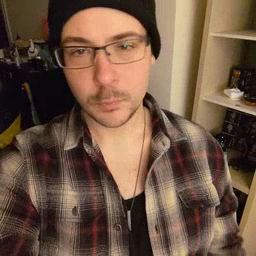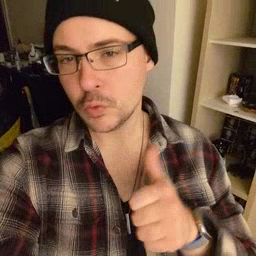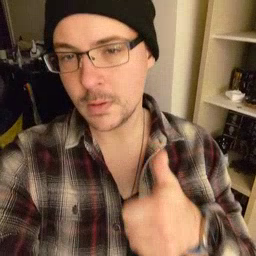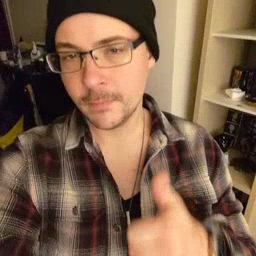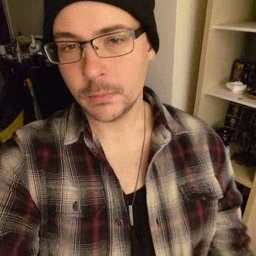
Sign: yourself